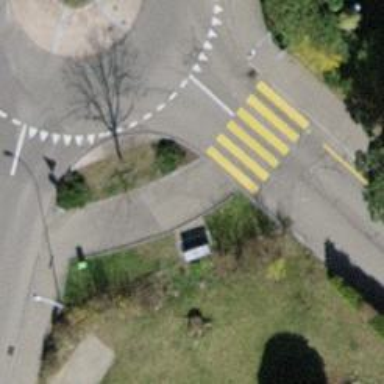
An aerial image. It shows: Asphalt sidewalk along the footway.